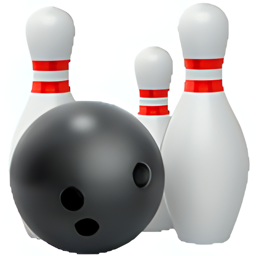
Name: bowling
Emoji: 🎳
Group: Activities
Sub-group: sport